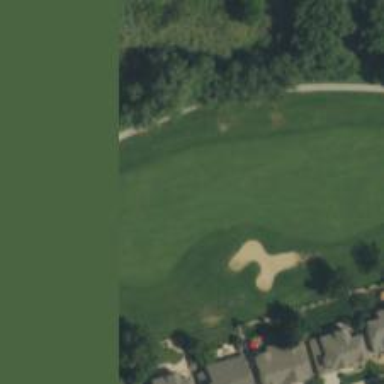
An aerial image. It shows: View of golf hole.